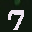
Label: 7